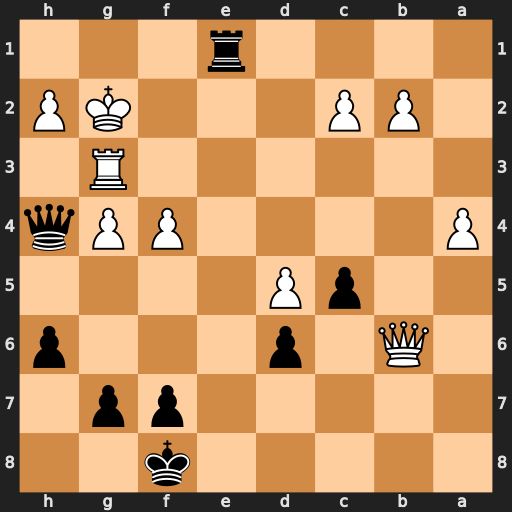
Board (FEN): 5k2/5pp1/1Q1p3p/2pP4/P4PPq/6R1/1PP3KP/4r3
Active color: b
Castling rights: -
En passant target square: -
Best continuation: Re2+ Kf1 Qxh2 Qxd6+ Kg8 Qxc5 Rxc2 Qxc2 Qxc2